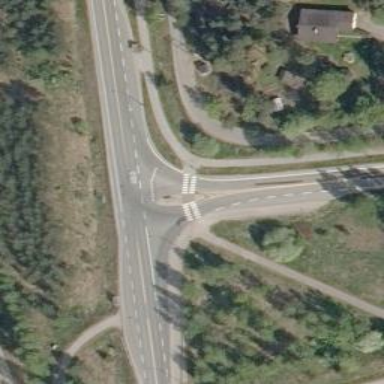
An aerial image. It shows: Island crossing on the road.